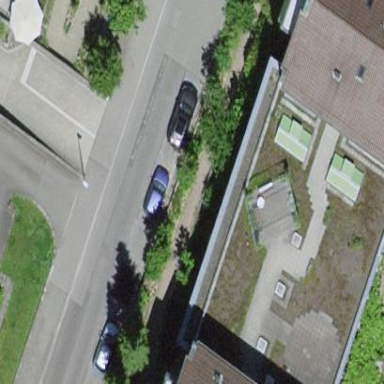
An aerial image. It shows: Part of building.